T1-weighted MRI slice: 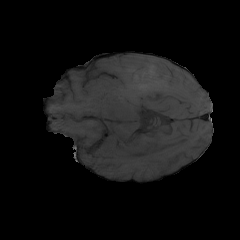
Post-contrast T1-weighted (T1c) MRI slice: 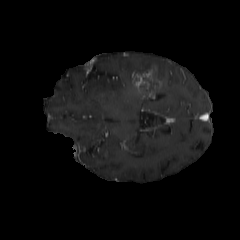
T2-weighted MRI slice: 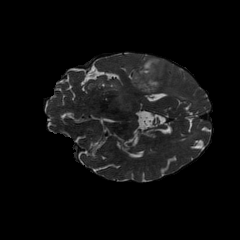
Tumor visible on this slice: yes